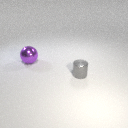
large purple metal sphere to the left of small gray metal cylinder